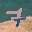
Label: 7